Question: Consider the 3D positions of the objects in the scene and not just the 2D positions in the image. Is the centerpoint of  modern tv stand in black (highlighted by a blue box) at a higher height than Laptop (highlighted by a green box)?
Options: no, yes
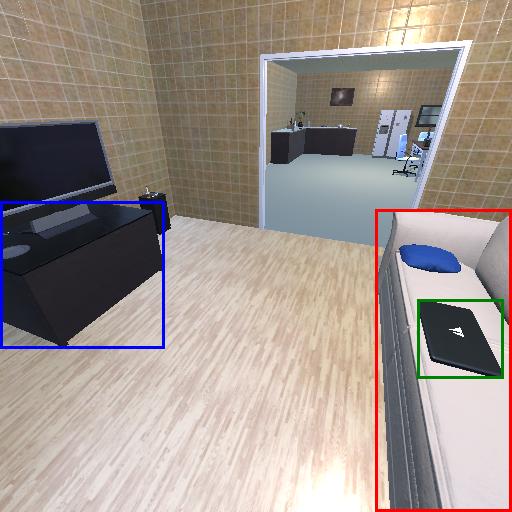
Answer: no